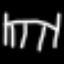
Label: bed